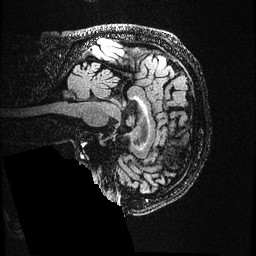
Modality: FLAIR
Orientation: sagittal
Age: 64
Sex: male
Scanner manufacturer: ge
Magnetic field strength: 3 T
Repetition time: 4.802 s
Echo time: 0.117 s